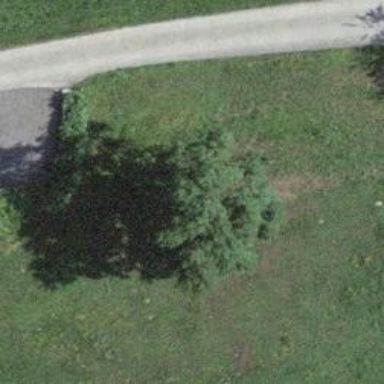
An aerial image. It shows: Single tag "natural: tree."